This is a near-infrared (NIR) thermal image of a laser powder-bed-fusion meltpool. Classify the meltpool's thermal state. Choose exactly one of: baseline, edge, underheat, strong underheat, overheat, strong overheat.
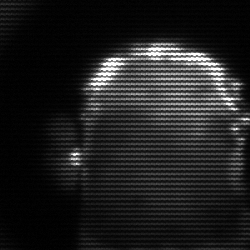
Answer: strong underheat